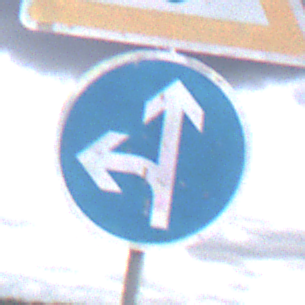
Verkehrszeichen: VorgeschriebeneFahrtrichtungGeradeausOderLinks
Zusatzzeichen oben: Lichtzeichenanlage
Umgebung: Outdoor, Suburban
Tageszeit: MorningAfternoon
Wetter: PartlyCloudy
Licht: Natural
Jahreszeit: NotSpecified
Kontrast: LowContrast